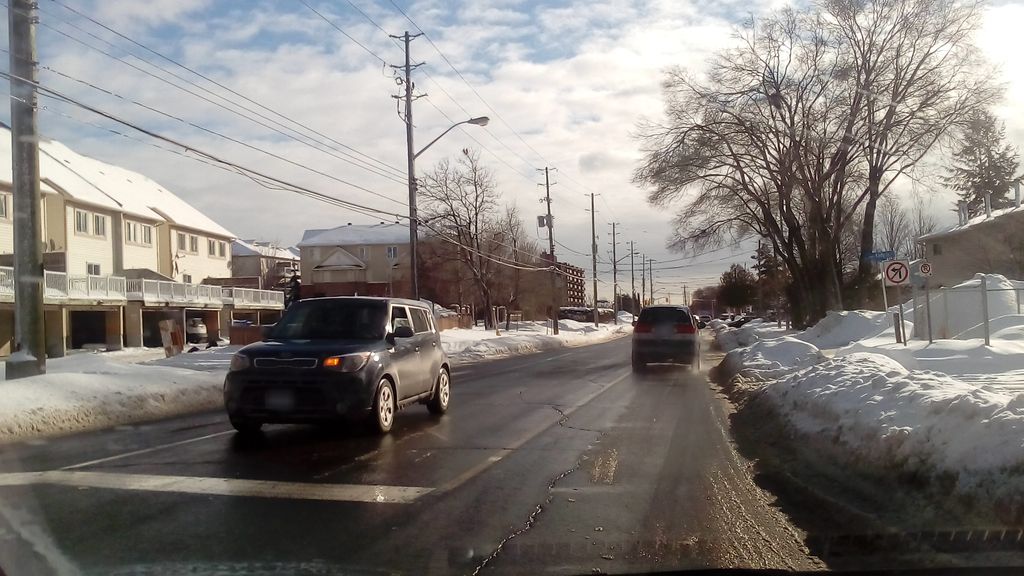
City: ottawa-gatineau